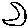
Label: moon